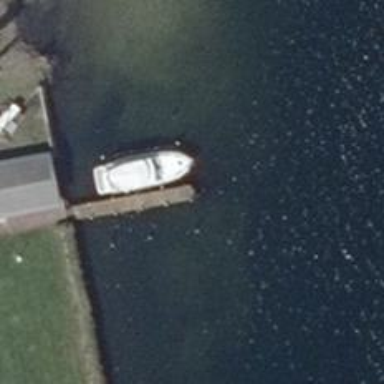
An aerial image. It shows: Man-made pier.